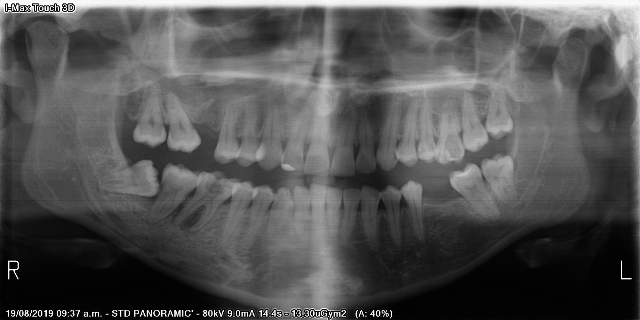
adult